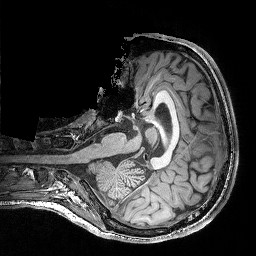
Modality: T1w
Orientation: axial
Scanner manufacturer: siemens
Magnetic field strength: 3 T
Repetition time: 0.02 s
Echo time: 0.005 s